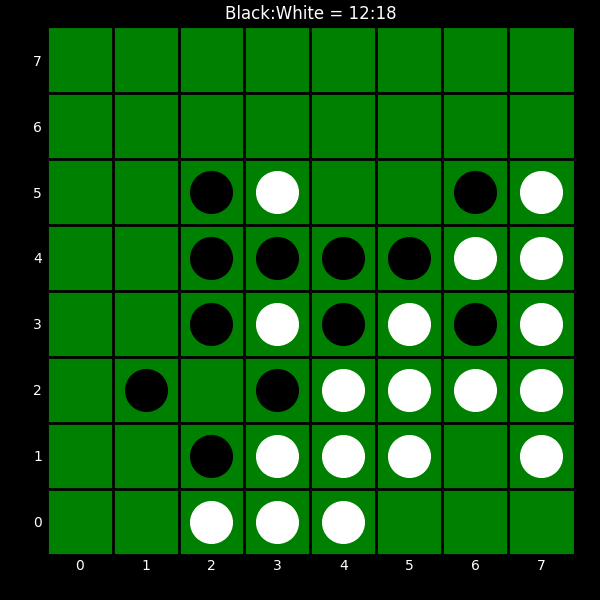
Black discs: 12
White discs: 18